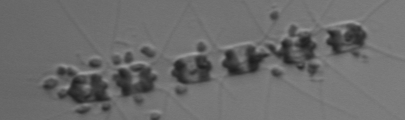
Label: Chaetoceros_didymus_TAG_external_flagellate